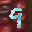
Label: 9